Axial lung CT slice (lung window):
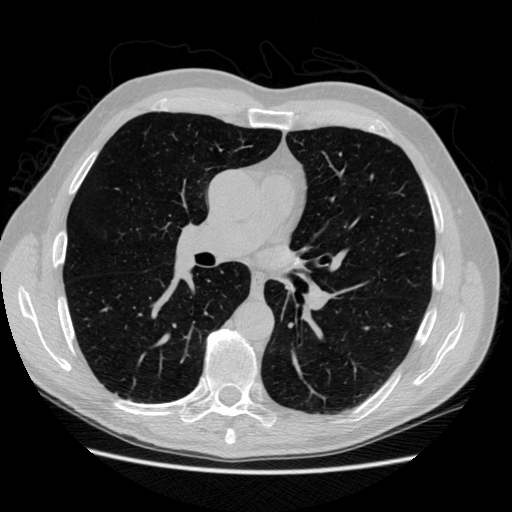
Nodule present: no